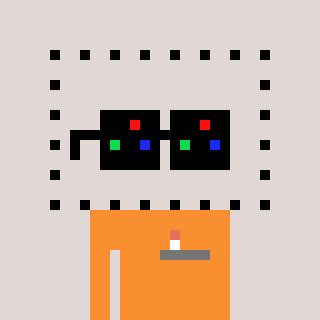
a pixel art character with square black sunglasses, a void-shaped head and a orange-colored body on a warm background